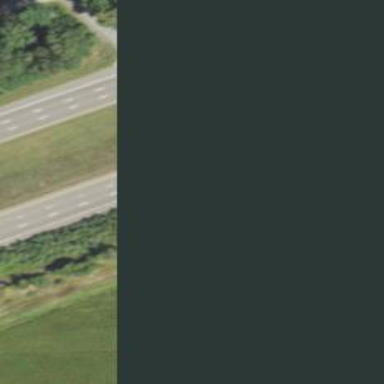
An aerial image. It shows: Asphalt motorway.